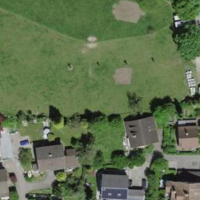
EUNIS habitat code: 24
Species observed at this site:
Aegopodium podagraria